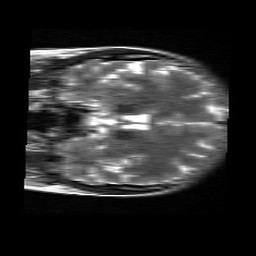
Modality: T2w
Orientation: coronal
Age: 36
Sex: female
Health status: healthy
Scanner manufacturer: siemens
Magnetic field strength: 3 T
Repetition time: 4.01 s
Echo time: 0.116 s